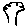
Label: tree